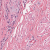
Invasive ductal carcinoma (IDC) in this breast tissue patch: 0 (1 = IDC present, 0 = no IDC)